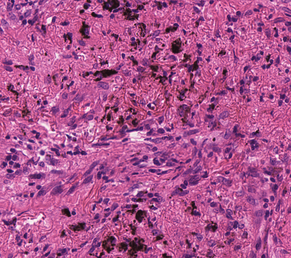
Tumor epithelial tissue: no
Tumor-associated stroma tissue: yes
Normal tissue: no